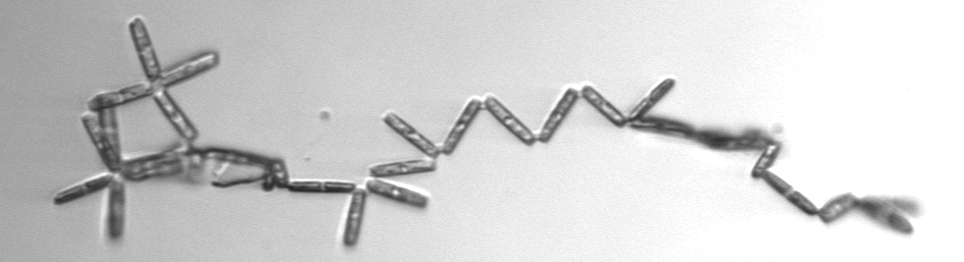
Label: Thalassionema